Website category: sports
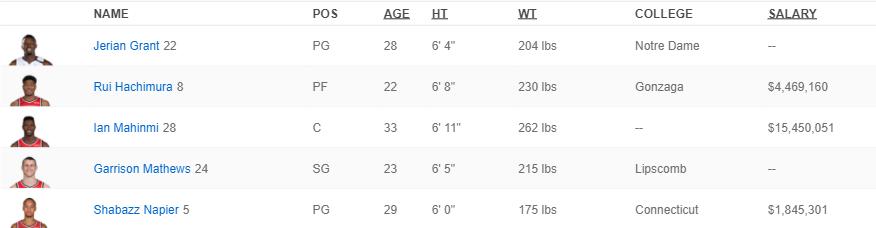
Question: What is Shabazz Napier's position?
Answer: PG

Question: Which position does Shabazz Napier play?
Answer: PG

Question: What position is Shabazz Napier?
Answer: PG

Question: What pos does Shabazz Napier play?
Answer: PG

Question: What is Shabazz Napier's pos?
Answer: PG

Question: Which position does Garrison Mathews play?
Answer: SG

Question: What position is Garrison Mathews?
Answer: SG

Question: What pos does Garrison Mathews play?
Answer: SG

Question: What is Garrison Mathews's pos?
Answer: SG

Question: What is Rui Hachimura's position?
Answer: PF

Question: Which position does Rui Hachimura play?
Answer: PF

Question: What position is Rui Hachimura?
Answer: PF

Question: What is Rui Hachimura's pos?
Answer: PF

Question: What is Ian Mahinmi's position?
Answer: C

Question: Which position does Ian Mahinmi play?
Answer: C

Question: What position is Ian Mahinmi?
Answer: C

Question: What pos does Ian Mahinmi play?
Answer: C

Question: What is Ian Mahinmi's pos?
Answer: C

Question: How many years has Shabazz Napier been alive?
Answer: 29

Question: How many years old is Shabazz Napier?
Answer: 29

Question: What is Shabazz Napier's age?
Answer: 29

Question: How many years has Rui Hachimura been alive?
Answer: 22

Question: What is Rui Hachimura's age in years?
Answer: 22

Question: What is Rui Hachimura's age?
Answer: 22

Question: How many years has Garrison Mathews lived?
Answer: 23

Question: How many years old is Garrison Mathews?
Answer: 23

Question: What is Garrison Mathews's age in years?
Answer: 23

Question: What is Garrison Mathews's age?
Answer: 23

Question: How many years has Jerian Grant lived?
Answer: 28

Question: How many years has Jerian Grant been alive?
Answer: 28

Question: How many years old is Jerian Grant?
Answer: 28

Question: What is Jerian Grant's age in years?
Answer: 28

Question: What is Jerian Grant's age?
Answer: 28

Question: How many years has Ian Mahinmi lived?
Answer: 33

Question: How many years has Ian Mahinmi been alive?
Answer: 33

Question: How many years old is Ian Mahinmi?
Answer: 33

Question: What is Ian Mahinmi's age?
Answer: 33

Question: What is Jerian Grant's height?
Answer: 6' 4"

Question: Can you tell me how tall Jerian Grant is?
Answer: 6' 4"

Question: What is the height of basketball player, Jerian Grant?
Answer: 6' 4"

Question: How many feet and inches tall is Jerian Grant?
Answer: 6' 4"

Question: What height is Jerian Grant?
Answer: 6' 4"

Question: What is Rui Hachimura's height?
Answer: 6' 8"

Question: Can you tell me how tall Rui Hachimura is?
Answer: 6' 8"

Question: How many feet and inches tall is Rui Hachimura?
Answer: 6' 8"

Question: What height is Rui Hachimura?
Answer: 6' 8"

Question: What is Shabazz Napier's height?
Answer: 6' 0"

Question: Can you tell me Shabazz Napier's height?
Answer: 6' 0"

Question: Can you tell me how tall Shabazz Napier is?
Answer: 6' 0"

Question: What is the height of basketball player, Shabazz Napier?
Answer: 6' 0"

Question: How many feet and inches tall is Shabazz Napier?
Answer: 6' 0"

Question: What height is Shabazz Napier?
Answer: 6' 0"

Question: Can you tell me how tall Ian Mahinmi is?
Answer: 6' 11"

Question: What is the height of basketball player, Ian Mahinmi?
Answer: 6' 11"

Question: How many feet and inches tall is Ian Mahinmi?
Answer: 6' 11"

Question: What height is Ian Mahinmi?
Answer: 6' 11"

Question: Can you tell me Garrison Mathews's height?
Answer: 6' 5"

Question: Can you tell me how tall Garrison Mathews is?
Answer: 6' 5"

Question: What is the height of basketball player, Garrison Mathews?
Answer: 6' 5"

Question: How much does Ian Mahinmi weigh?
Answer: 262 lbs

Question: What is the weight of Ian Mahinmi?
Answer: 262 lbs

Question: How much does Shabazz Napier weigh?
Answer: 175 lbs

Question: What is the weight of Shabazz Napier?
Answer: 175 lbs

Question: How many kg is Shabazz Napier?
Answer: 175 lbs